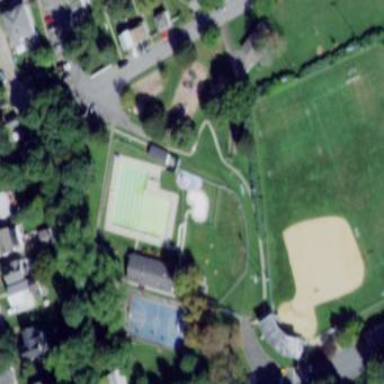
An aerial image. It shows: Recreation ground.